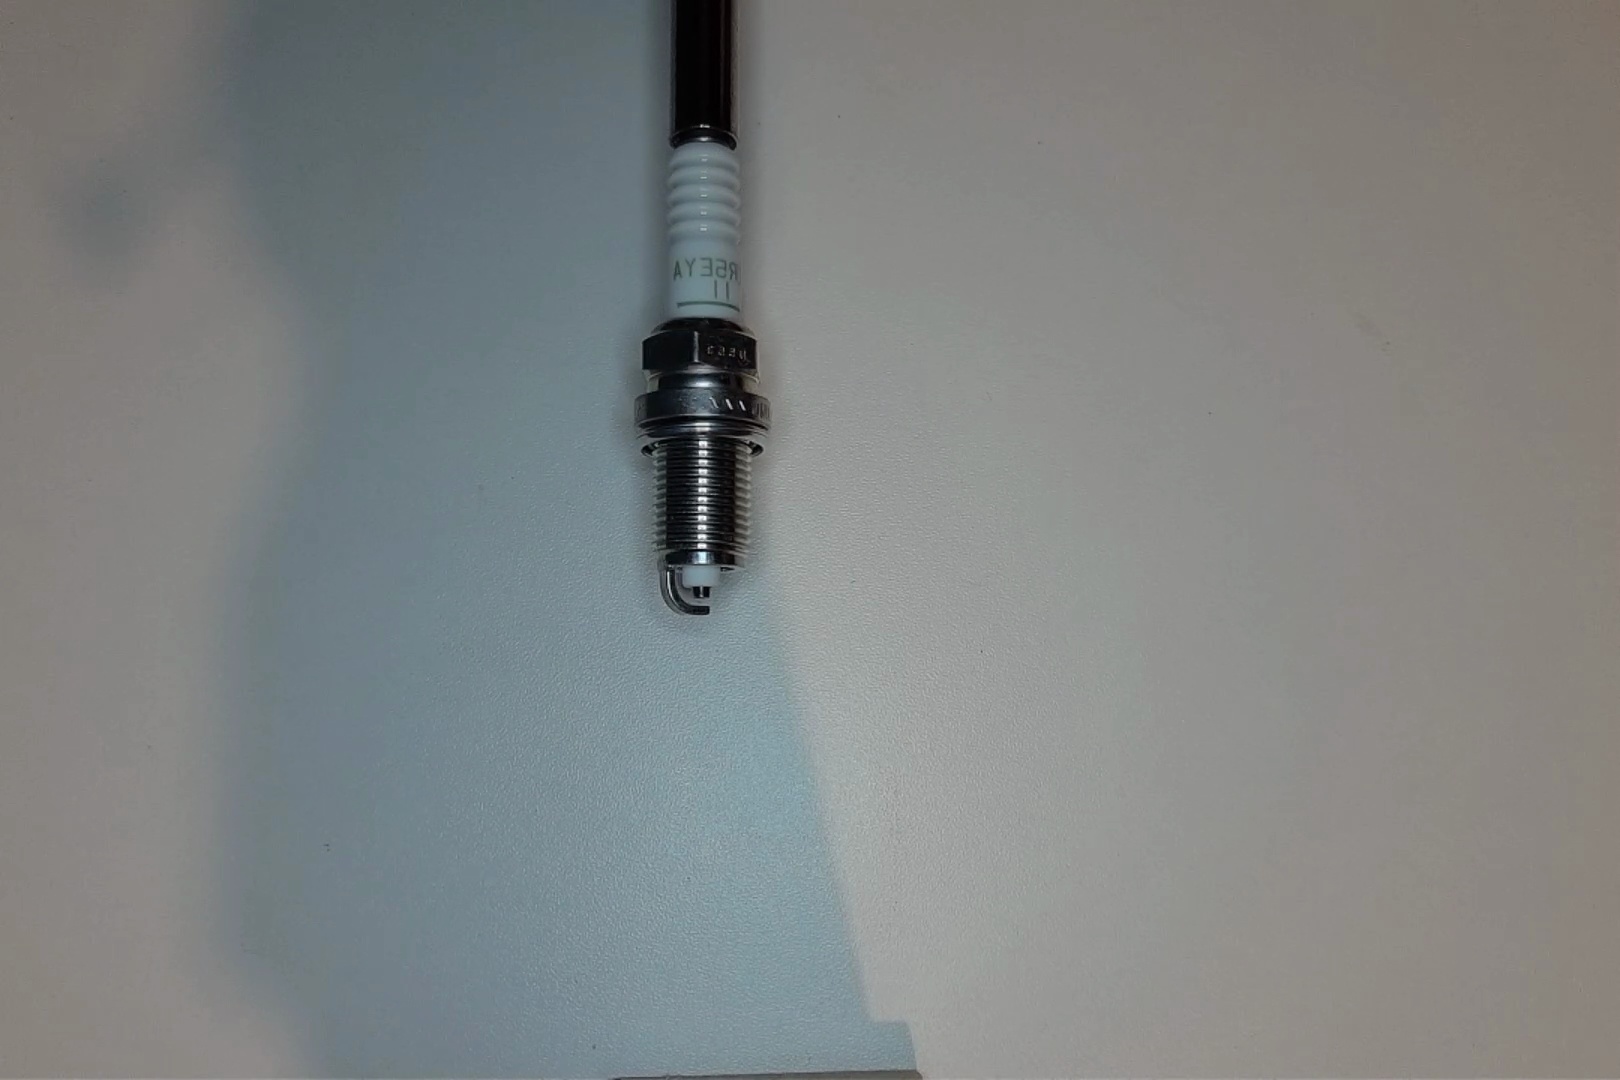
Label: no anomaly